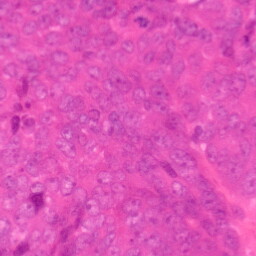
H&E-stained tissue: Colon